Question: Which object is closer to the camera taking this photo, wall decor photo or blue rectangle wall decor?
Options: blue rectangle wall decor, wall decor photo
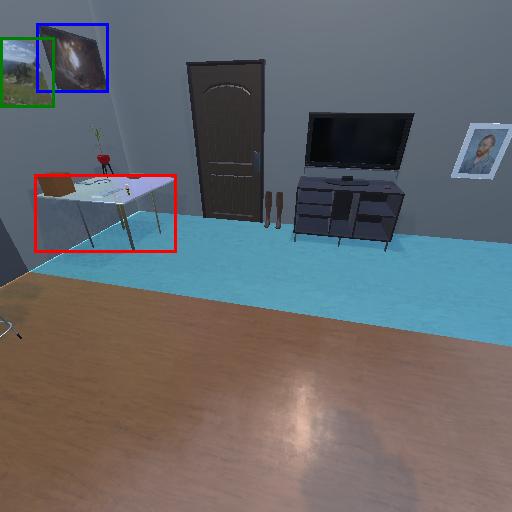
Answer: blue rectangle wall decor